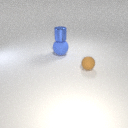
large blue rubber sphere behind small brown rubber sphere